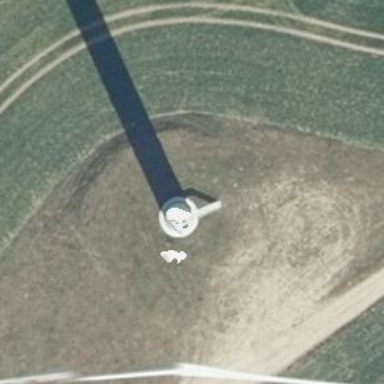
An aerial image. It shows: Wind turbine generator made by Vestas. The generator utilizes wind as its power source and belongs to the horizontal axis type.